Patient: sex F, age 31
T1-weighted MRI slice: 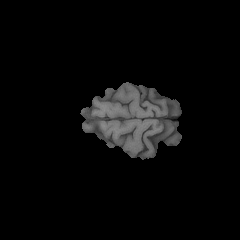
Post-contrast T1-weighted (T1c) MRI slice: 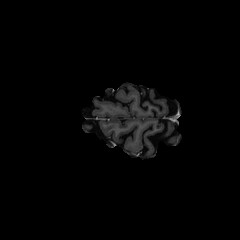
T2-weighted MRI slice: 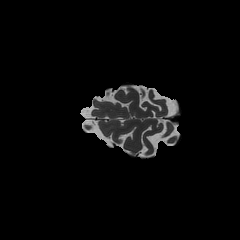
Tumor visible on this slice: no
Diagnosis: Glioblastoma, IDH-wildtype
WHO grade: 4